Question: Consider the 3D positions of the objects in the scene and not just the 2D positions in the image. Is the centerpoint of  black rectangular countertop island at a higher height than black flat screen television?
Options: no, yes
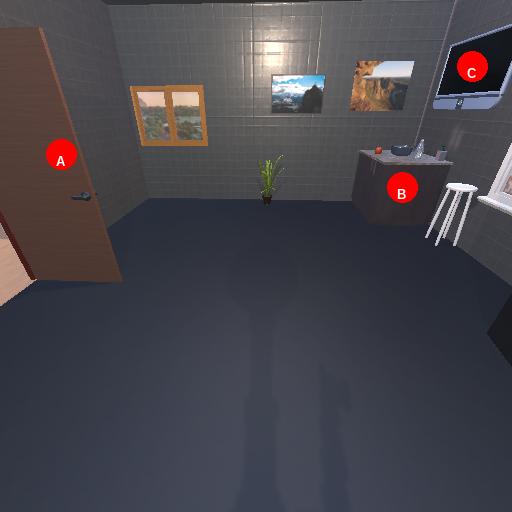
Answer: no